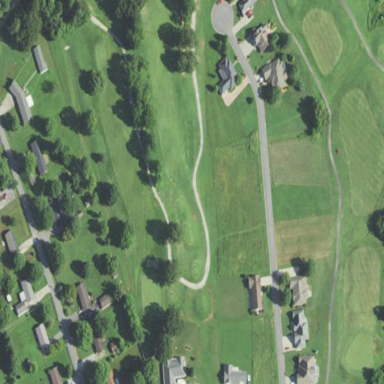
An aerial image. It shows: Rough area in golf course.